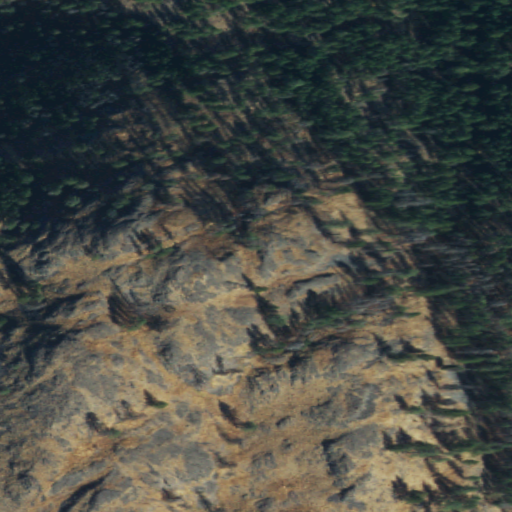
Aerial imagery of mountain in Washington named Carter Mountain containing evergreen forest, grassland, and shrub